Question: what i am trying to do is to stick divs one to the other to create a wall of them.
The problem is that actually they looks really not sticked one to the other as you can see in my try: <URL>
I tryed using 'float:left;' but really not helped
I would like the final result to be something like this:

So that , independently from the content size every div is sticked to the previous without blank parts between them
Do you have any clue?
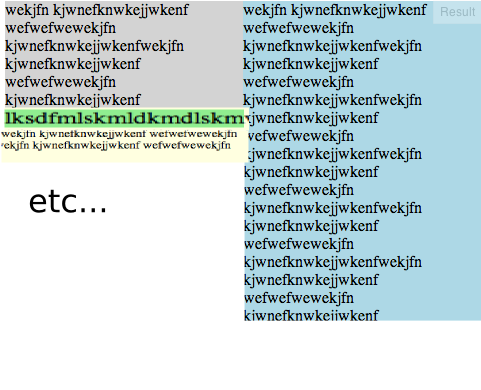
Answer: First, in your jsfiddle there is an extra div closing tag after the light green division. Perhaps it should close the .foo division.
Second, to make the divs stack as depicted in your screenshot, you can float the second div to the right by adding the following rule set:
'''
.foo div:nth-of-type(2) {
float: right;
}
'''